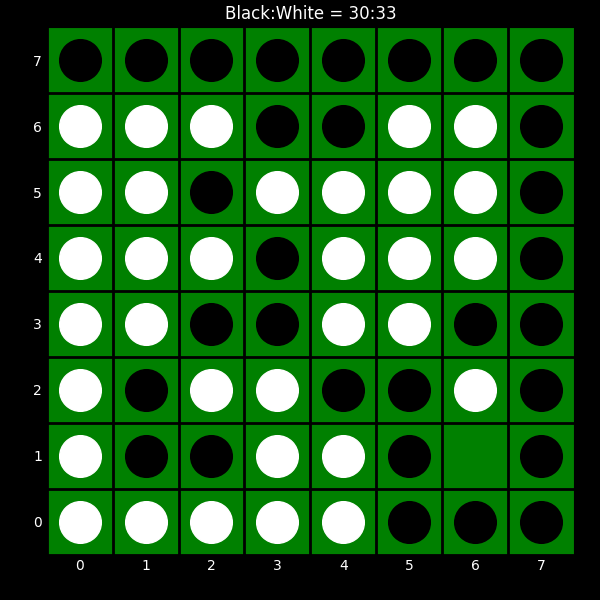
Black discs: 30
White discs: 33